Field crop: tomato
Growth stage: 1
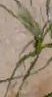
Species: cyperus